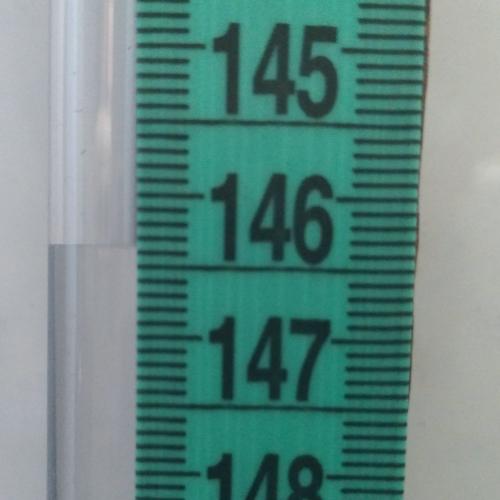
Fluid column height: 146.4 cm